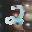
Label: 2